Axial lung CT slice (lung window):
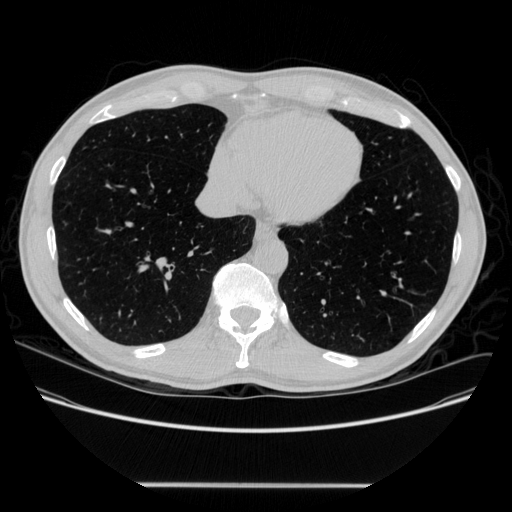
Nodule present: no